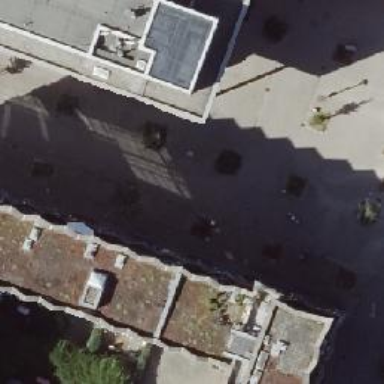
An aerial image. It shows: Living street.